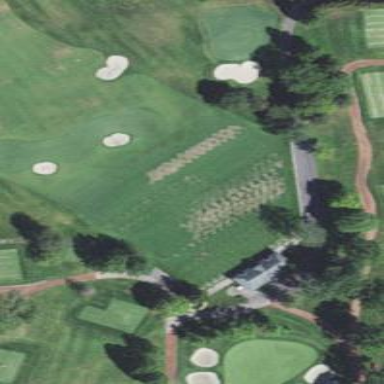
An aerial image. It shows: Finely mown grassy area designated as golf tee for the sport of golf.